Question: I have a 300 GB external drive connected to a Raspberry Pi. I changed the file 'boot/cmdline.txt' in order to use the SD card only to boot up the system. Then the partition '/root' is located in '/dev/sda2' (external drive). How can I increase the size of the root partition? I want to merge all the unallocated space with '/sda/dev2'.
I tried by using GParted, but it is necessary to 'unmount' before merging:
'''
sudo umount /dev/sda2
umount: /: device is busy.
'''
Gparted Image:

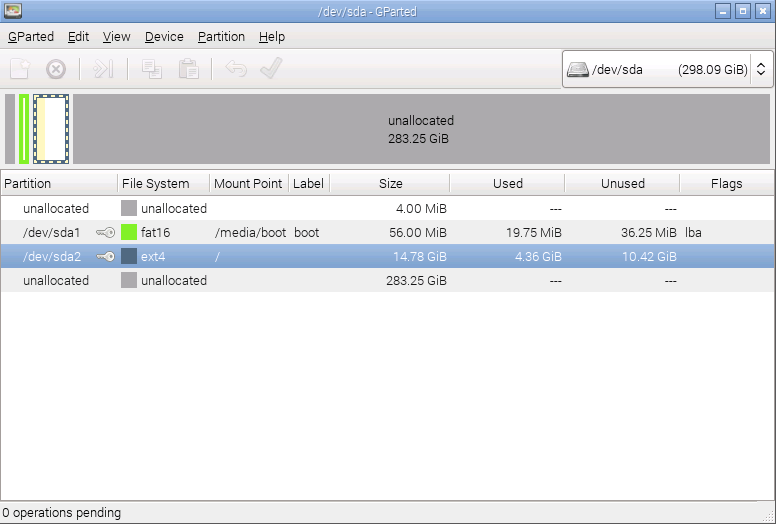
Answer: I used fdisk on Ubuntu to achieve something similar. Rasbian is very similar to Ubuntu and should work the same.
You have to actually remove the original partition and the extended partition before creating a new, larger partition. It doesn't loose any data as long as you don't write changes back to the disk. Still, I would take a backup. :)
I wrote a wiki on it here: <URL>